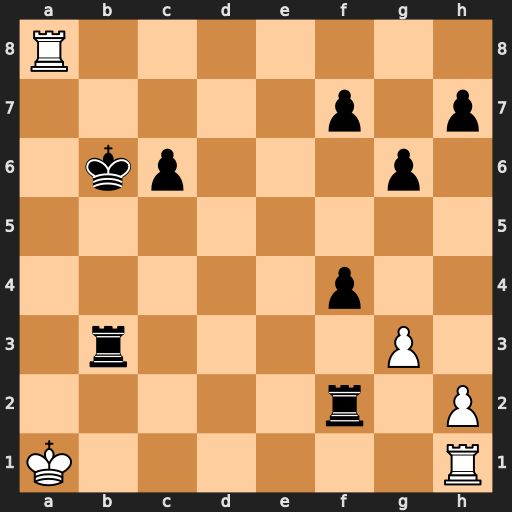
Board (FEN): R7/5p1p/1kp3p1/8/5p2/1r4P1/5r1P/K6R
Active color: w
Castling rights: -
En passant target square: -
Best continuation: Rb8+ Kc7 Rxb3